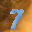
Label: 7